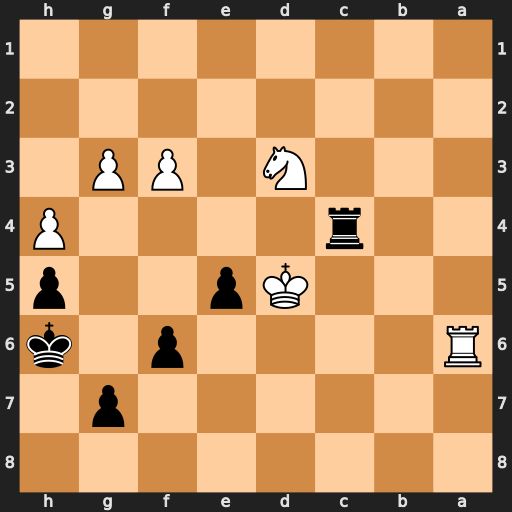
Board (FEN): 8/6p1/R4p1k/3Kp2p/2r4P/3N1PP1/8/8
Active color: b
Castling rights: -
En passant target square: -
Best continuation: Rd4+ Ke6 Rxd3